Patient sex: M
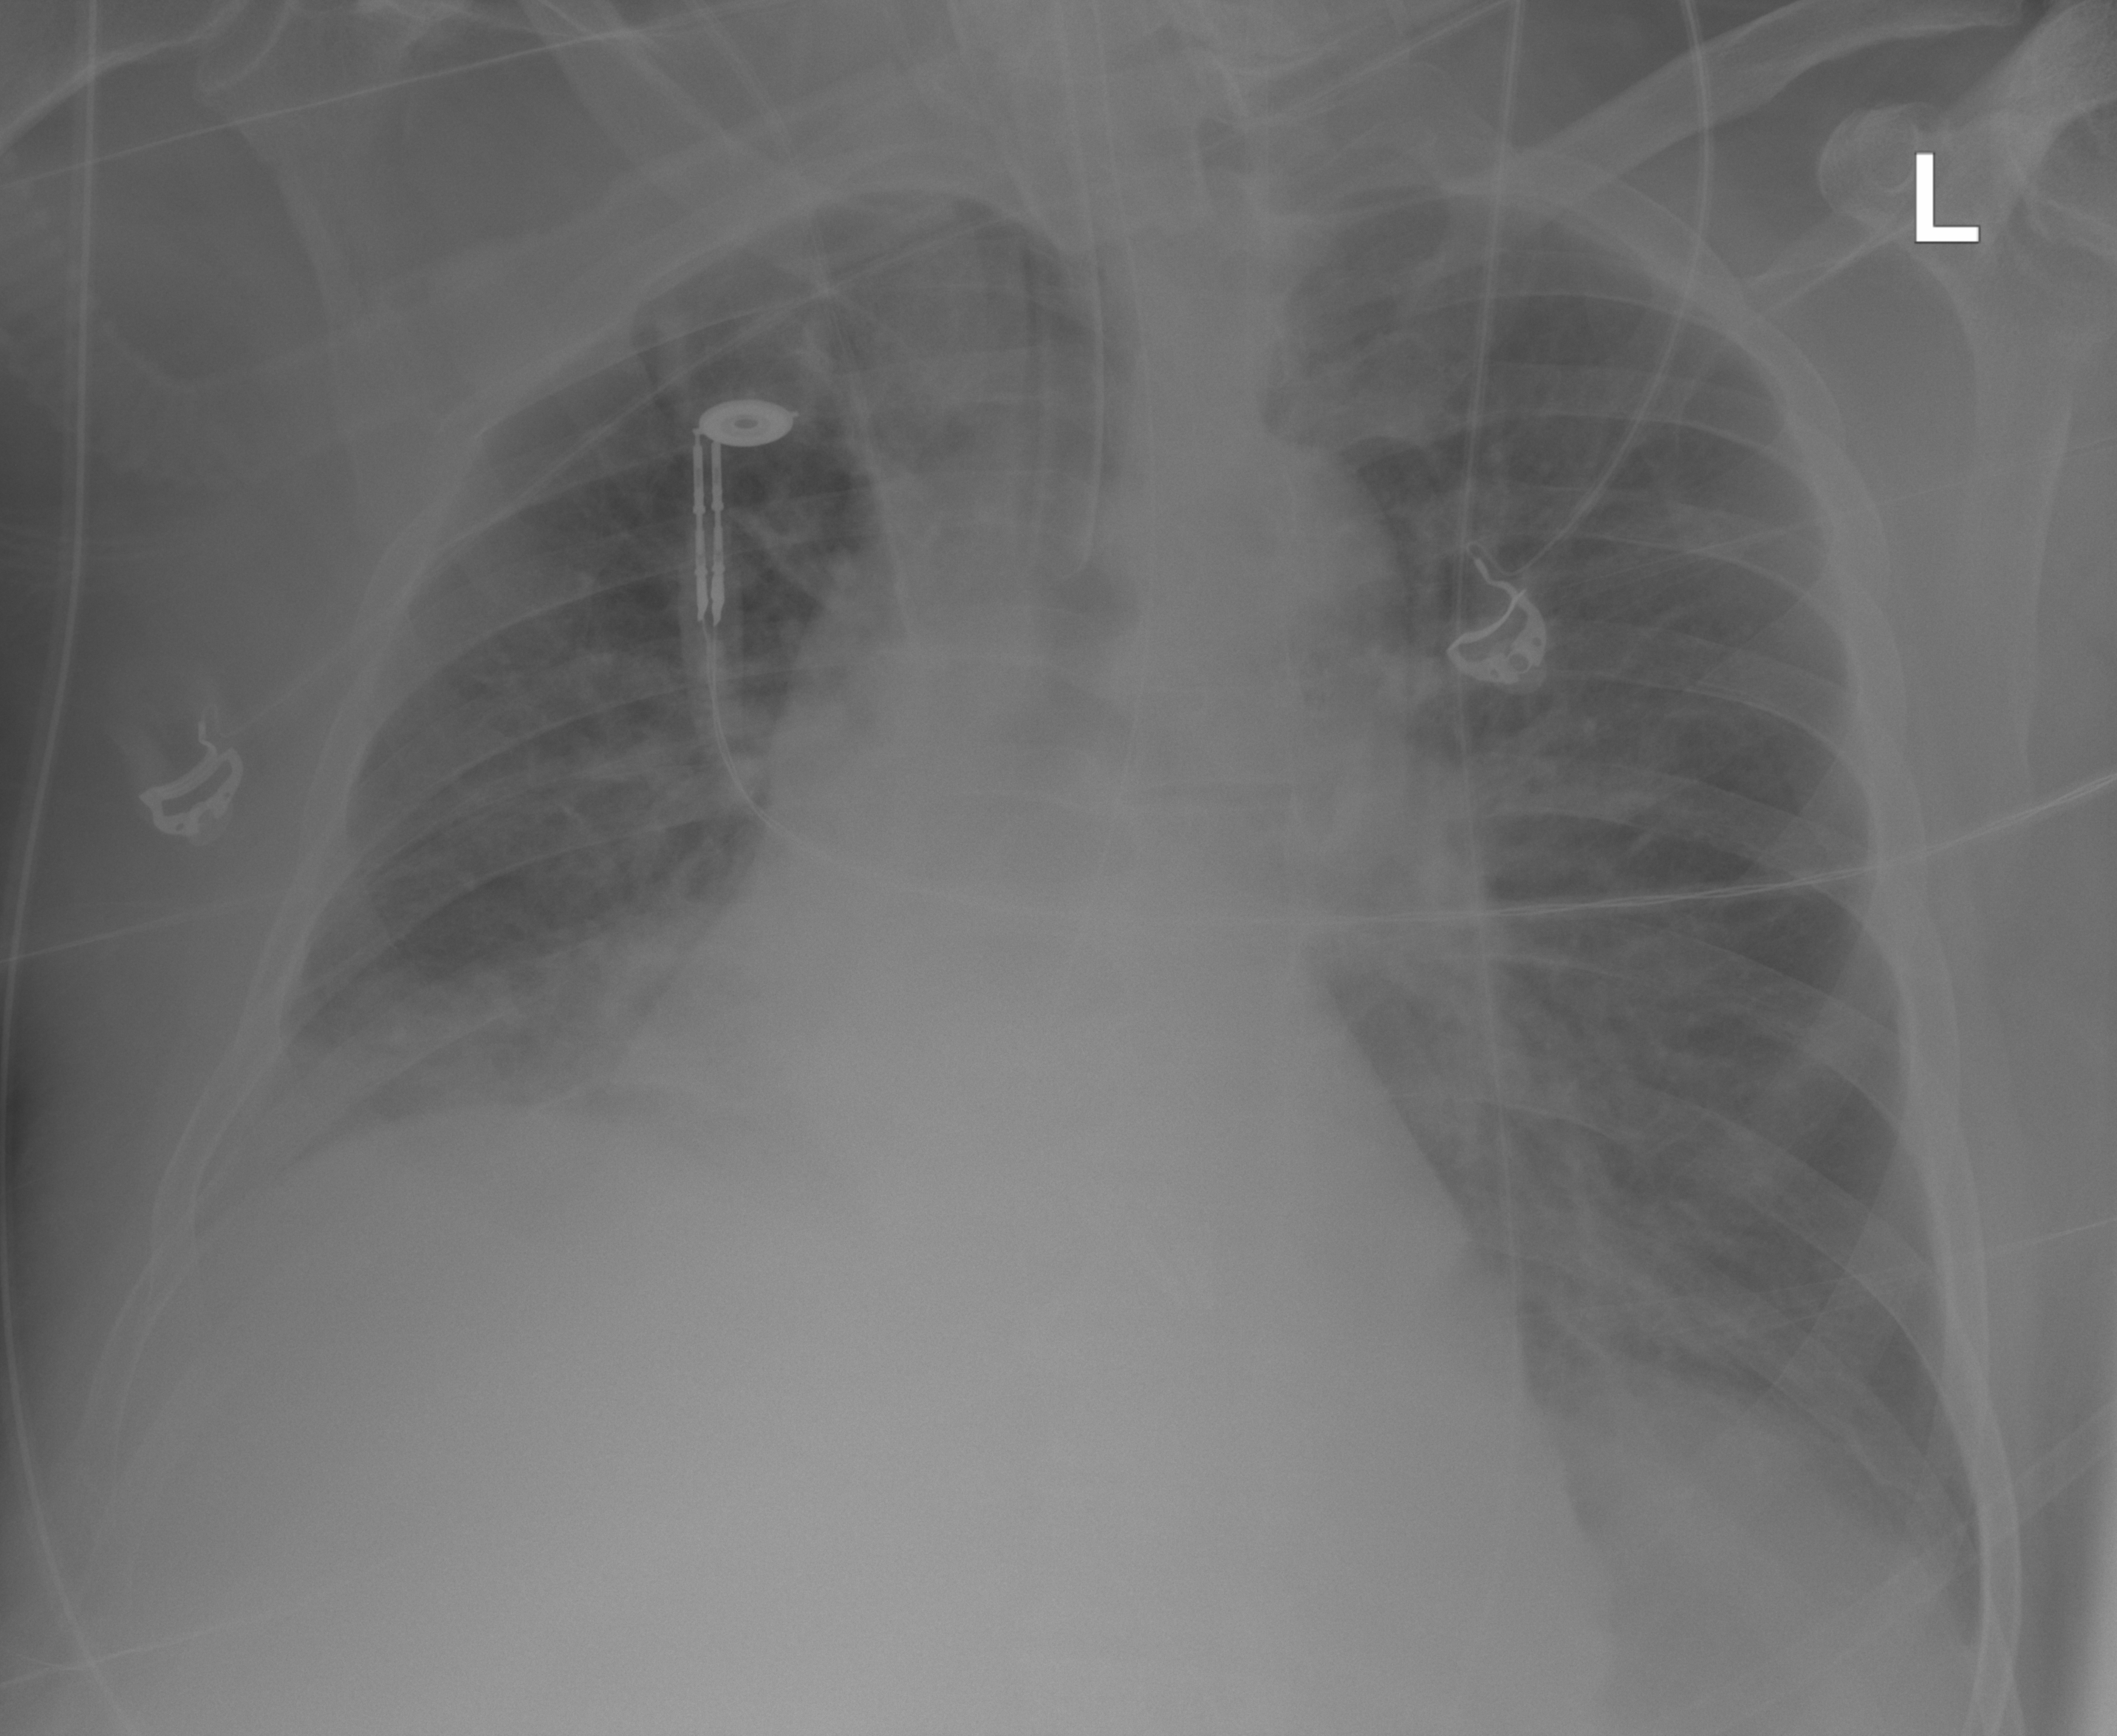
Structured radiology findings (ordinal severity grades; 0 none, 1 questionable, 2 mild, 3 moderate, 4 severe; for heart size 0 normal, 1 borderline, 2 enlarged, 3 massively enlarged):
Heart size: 1
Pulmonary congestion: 1
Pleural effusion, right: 2
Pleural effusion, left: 2
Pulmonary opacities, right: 0
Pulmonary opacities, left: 0
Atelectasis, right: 2
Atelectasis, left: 2